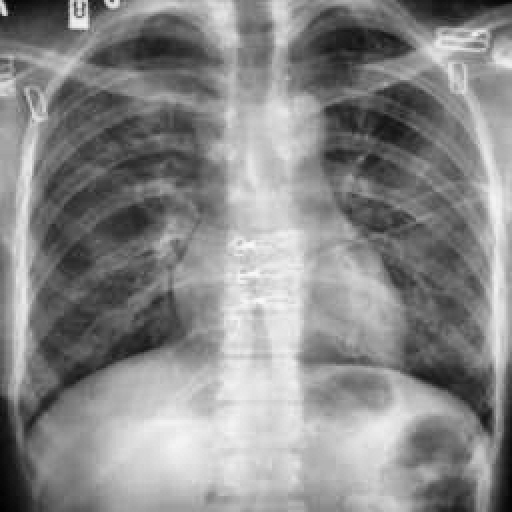
Finding: TUBERCULOSIS